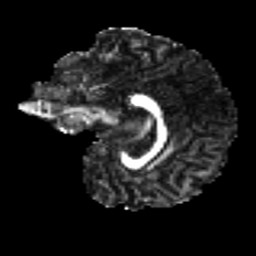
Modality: FA
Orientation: sagittal
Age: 22
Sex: female
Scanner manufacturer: ge
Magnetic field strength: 3 T
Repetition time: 7.8 s
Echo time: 0.0606 s